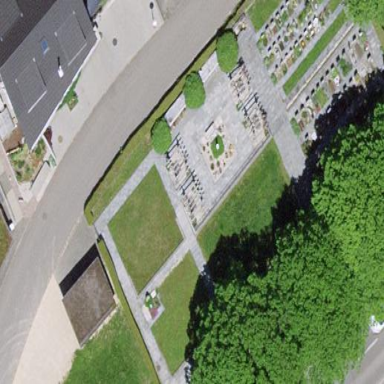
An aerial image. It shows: Cemetery.